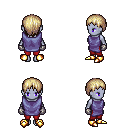
a pixel art fantasy rpg character, female body template, dark elf, purple skin, chain tabard jacket, red pants, white blonde plain hairstyle, metal gloves, gold boots, four views (front, back, left, right), 2x2 character sprite sheet, small pixel art, hard edges, no anti-aliasing